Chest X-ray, AP view. Patient: 34 years old, sex F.
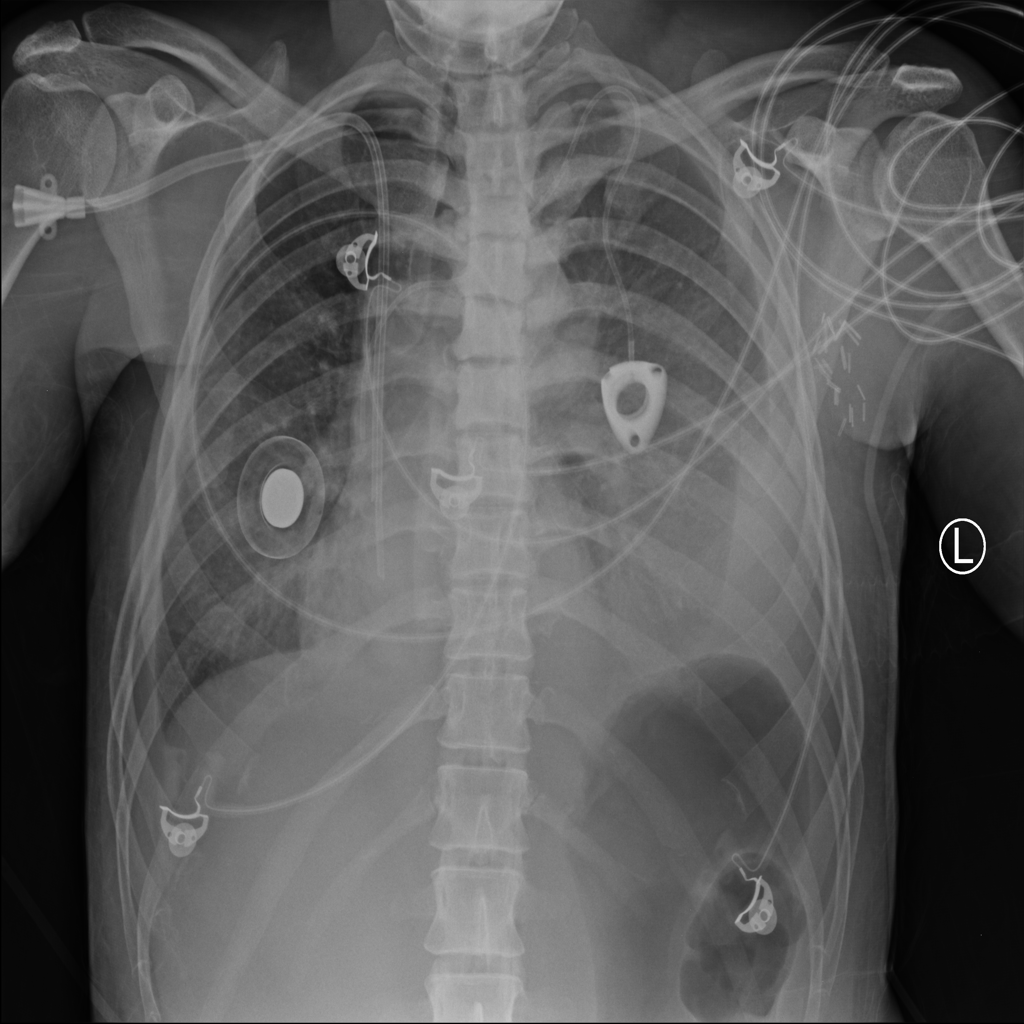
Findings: No Finding